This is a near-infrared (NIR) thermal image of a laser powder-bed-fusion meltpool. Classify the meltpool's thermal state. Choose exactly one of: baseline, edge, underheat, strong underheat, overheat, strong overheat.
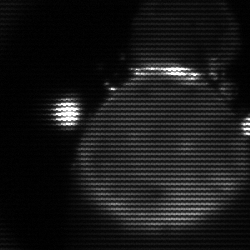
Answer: edge